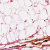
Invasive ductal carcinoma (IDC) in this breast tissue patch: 1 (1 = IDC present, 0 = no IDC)